Field crop: maize
Growth stage: 1
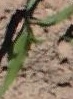
Species: maize